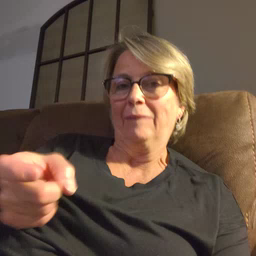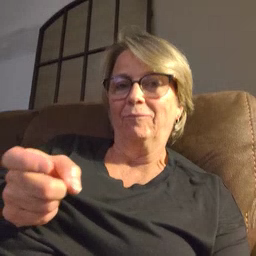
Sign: gift